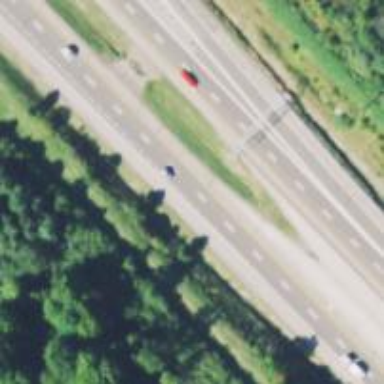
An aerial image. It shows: View of motorway.